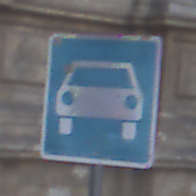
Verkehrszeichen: Kraftfahrstrasse
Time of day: SunriseSunset
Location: Outdoor (Urban)
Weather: PartlyCloudy
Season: NotSpecified
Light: Natural